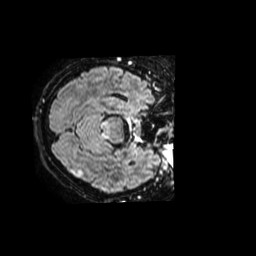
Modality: FLAIR
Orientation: axial
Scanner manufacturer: philips
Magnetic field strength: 1.5 T
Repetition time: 8 s
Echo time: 0.3024 s